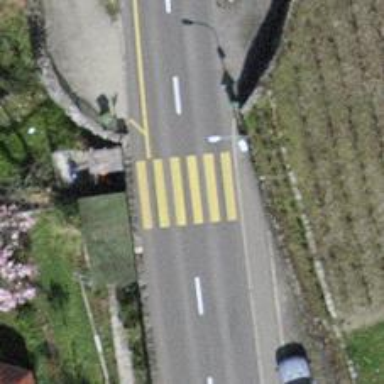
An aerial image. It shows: Zebra crossing on the road.